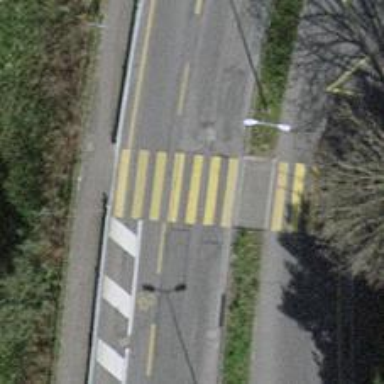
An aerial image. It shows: Uncontrolled crossing on the road.